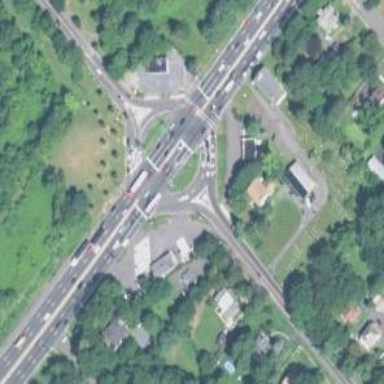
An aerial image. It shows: Circular junction on secondary road.